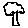
Label: tree